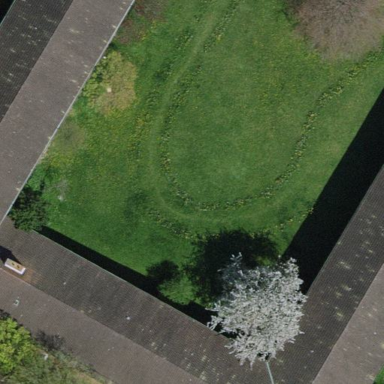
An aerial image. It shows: School building.